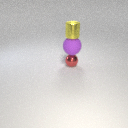
small red metal sphere below small yellow metal cylinder